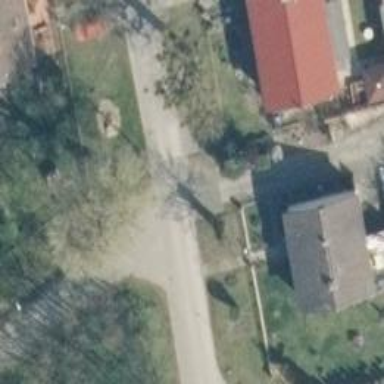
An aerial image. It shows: Residential road.